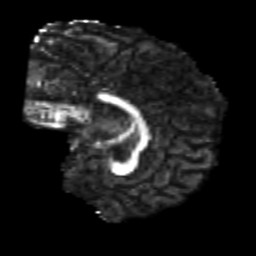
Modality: FA
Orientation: sagittal
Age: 24
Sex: male
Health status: healthy
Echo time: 0.074 s